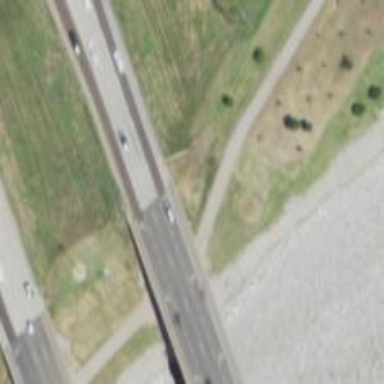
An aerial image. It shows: Motorway bridge.